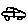
Label: car